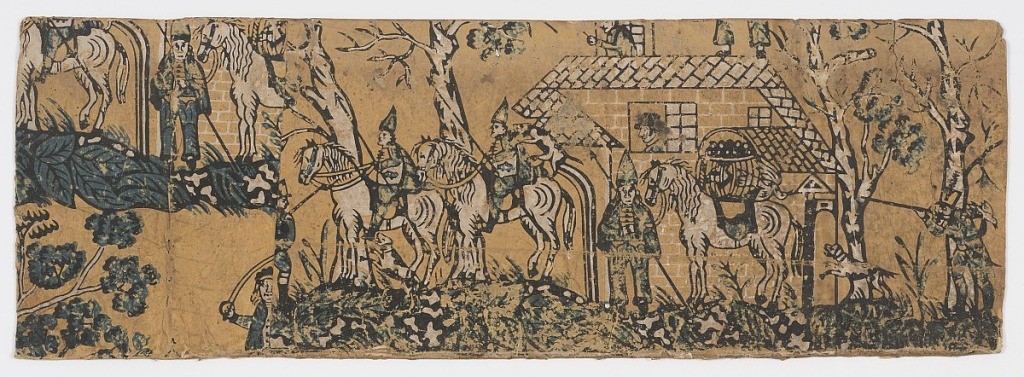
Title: Bandbox fragment
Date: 1820
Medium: Block printed on handmade paper, pasteboard support
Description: Soldiers on horseback carrying spears and one standing with horse loaded with provisions in front of a house. Another soldier behind a tree aims a gun at the standing soldier. Dogs are attacking the mounted soldiers. Printed in dark green, white and black on a mustard-colored ground.